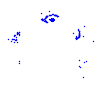
Particle: electron